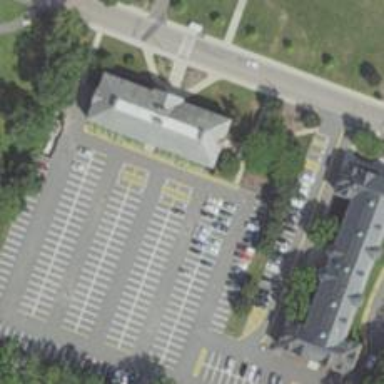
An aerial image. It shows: Parking space is available.